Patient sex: M
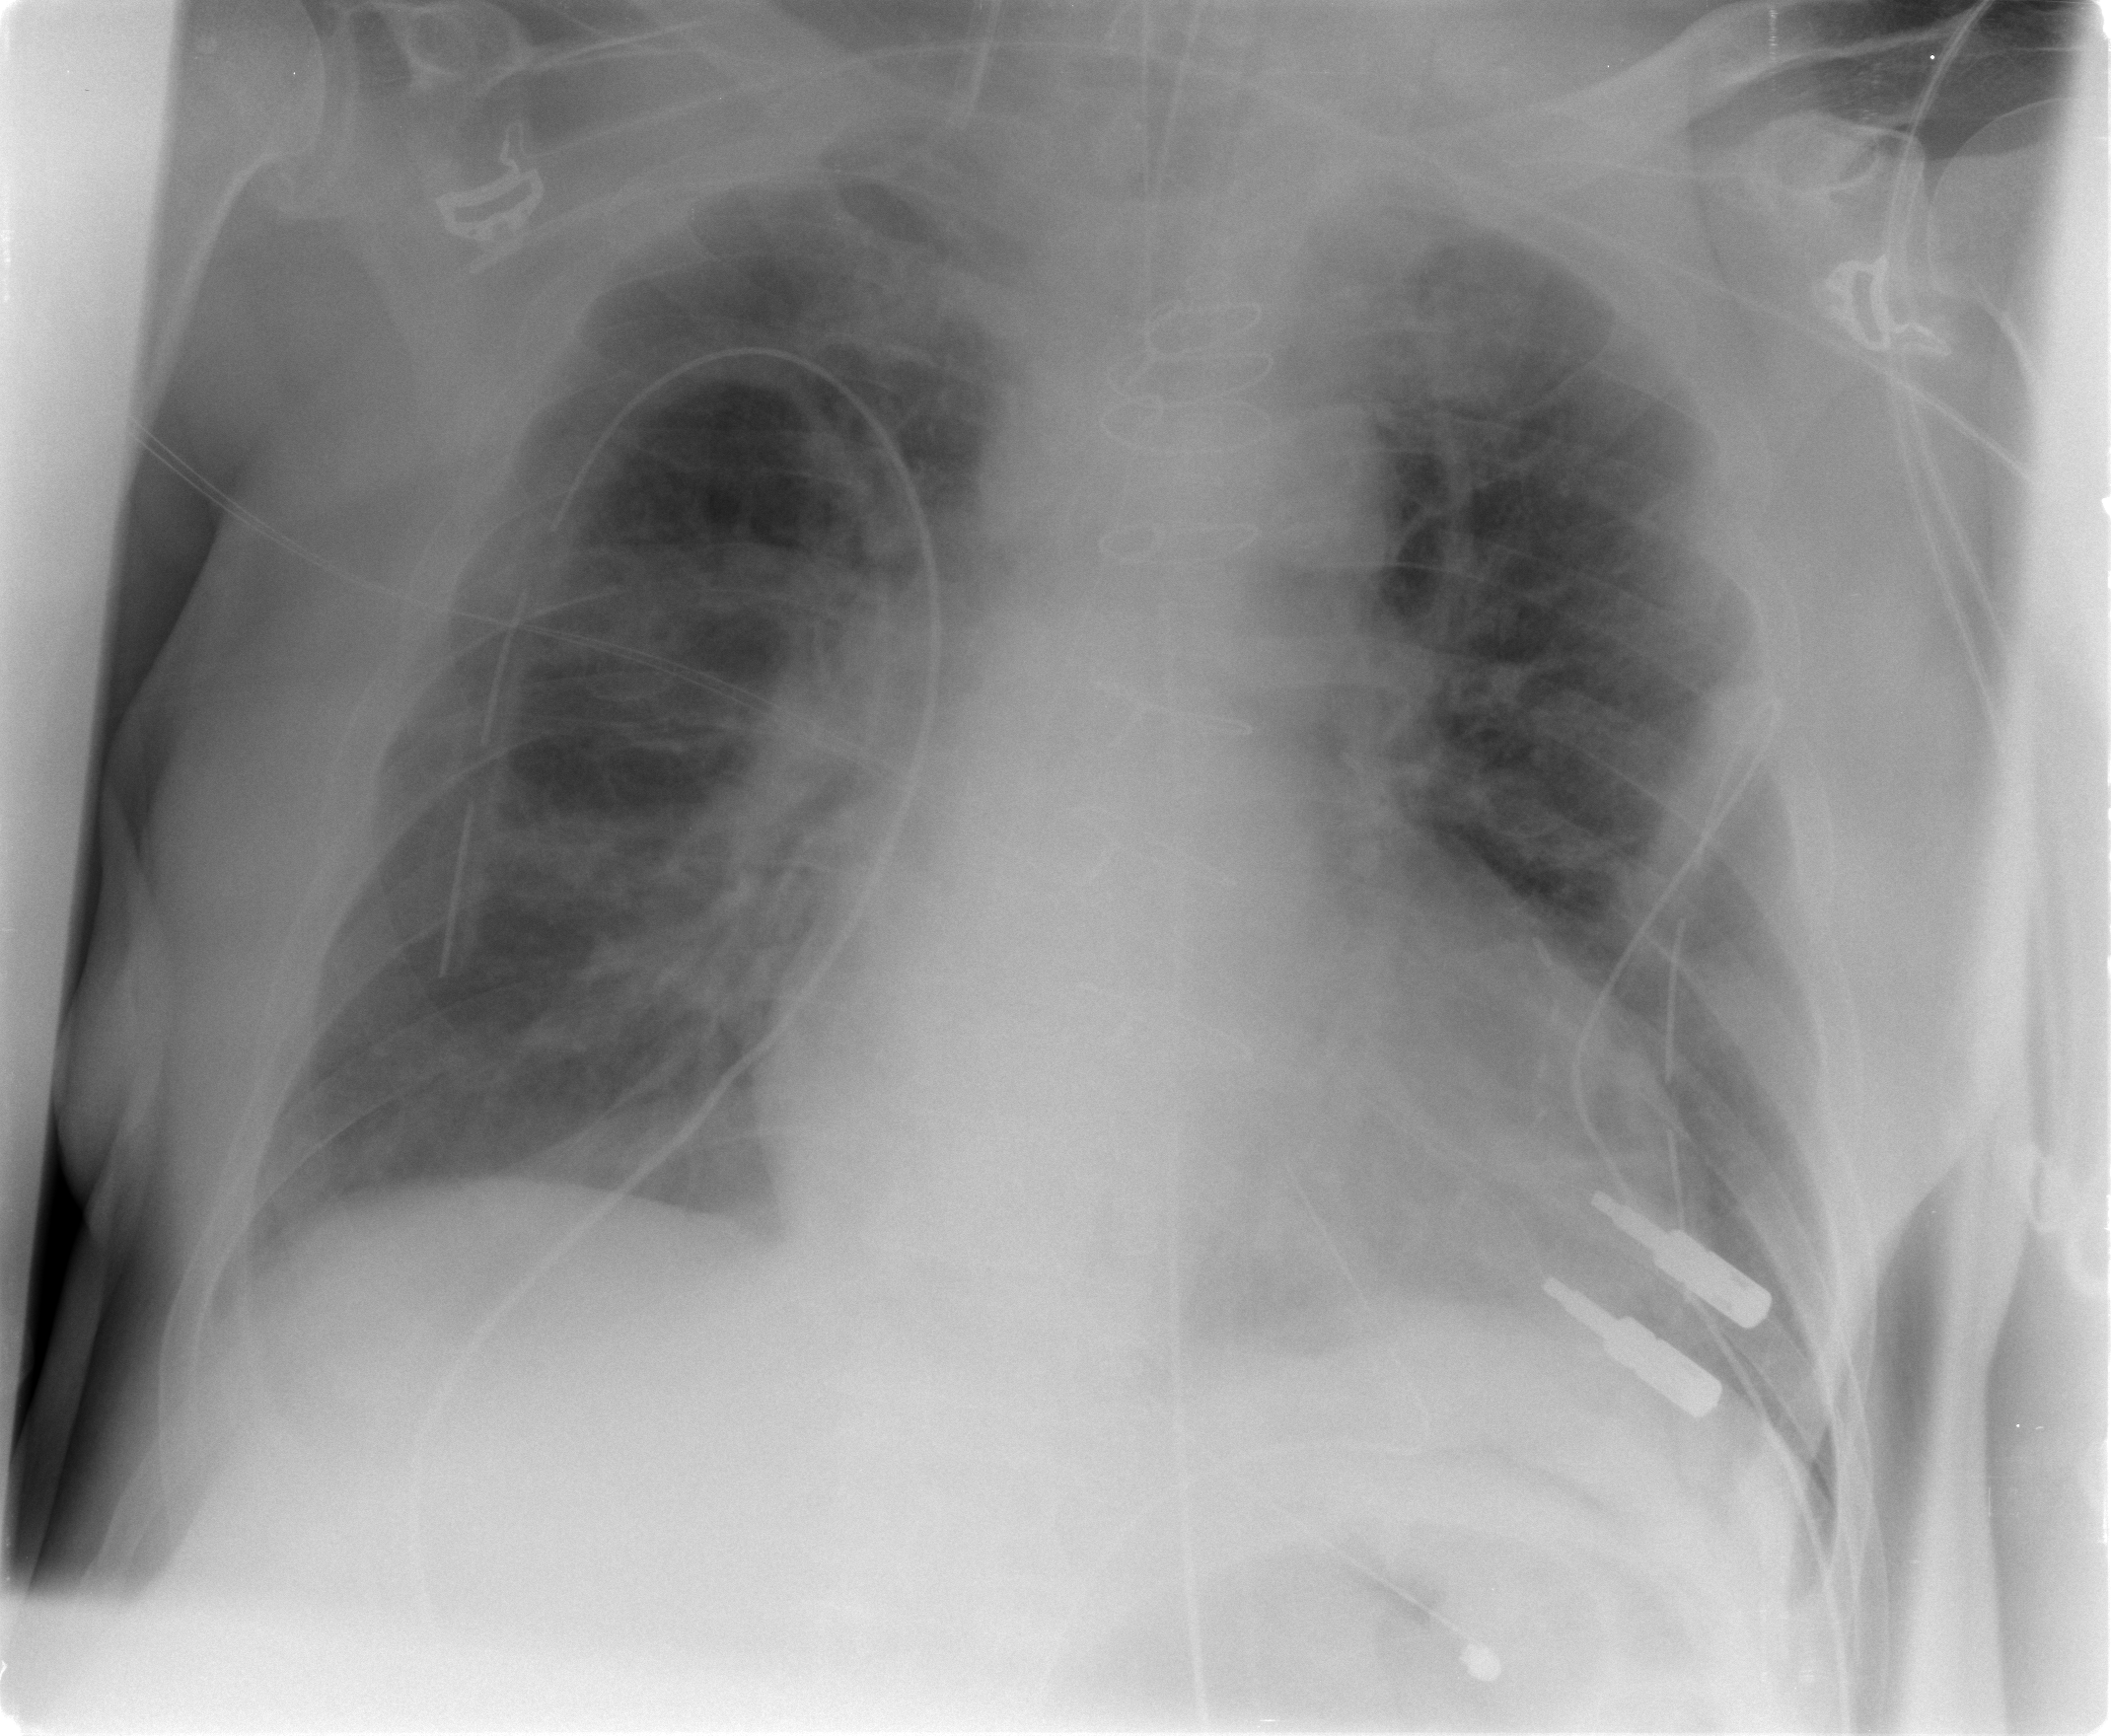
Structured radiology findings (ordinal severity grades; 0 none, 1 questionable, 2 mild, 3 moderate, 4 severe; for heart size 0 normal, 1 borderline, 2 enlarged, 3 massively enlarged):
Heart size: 2
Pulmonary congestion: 0
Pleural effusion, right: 0
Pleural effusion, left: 0
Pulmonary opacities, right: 0
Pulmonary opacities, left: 0
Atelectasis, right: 0
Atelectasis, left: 0